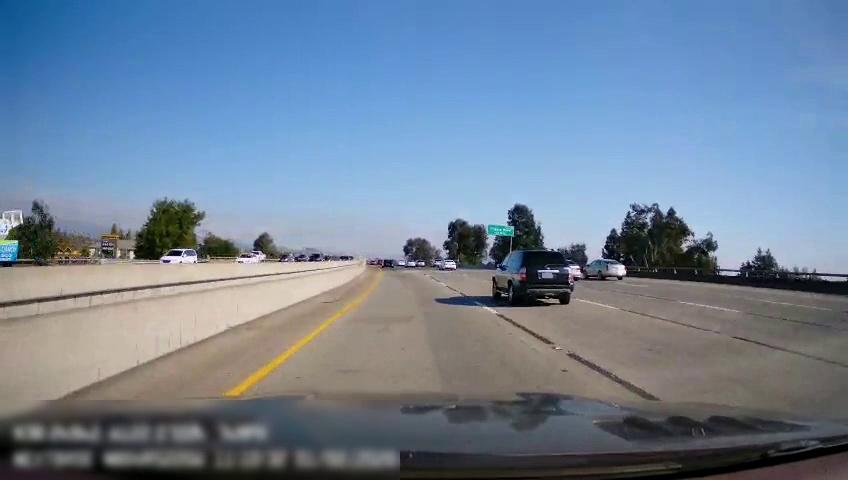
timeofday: Day
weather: Sunny
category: Drivable Space
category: Vehicles | SUV
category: Vehicles | Truck
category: Vehicles | Car
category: Vehicles | Car
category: Vehicles | Car
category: Vehicles | Car
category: Vehicles | SUV
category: Vehicles | Car
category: Vehicles | Car
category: Vehicles | Car
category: Vehicles | Car
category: Vehicles | SUV
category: Vehicles | SUV
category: Vehicles | Car
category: Lanes | Alternate Lane
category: Lanes | Current Lane
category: Lanes | Current Lane
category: Lanes | Alternate Lane
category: Lanes | Alternate Lane
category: Lanes | Alternate Lane
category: Traffic | Signs